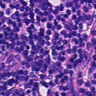
Metastatic tissue present: yes